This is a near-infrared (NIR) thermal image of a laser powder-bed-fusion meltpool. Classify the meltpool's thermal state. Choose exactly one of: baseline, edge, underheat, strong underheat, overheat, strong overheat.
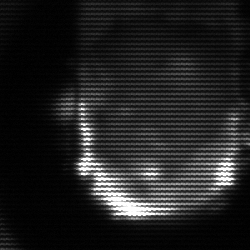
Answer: baseline